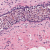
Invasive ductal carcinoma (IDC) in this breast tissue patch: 0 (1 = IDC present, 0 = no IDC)